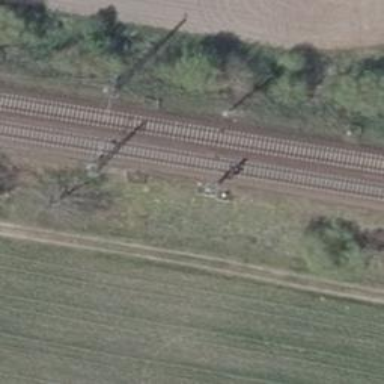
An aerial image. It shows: Rail line with electrified contact lines on embankment.